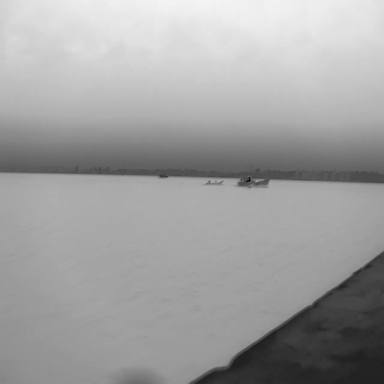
There are three bulk_carriers in the infrared image.